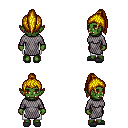
a pixel art fantasy rpg character, female body template, orc, green skin, chain mail, white pants, blonde long topknot hairstyle, gray slippers, four views (front, back, left, right), 2x2 character sprite sheet, small pixel art, hard edges, no anti-aliasing